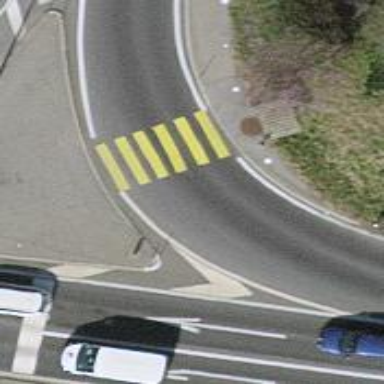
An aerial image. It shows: Crossing with traffic signals.